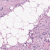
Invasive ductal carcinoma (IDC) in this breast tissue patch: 1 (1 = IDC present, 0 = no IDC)